Interaction volume radius: 5 \u00c5
Interaction volume height: 15 \u00c5
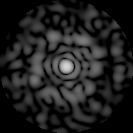
Disorder parameter: 0.8103